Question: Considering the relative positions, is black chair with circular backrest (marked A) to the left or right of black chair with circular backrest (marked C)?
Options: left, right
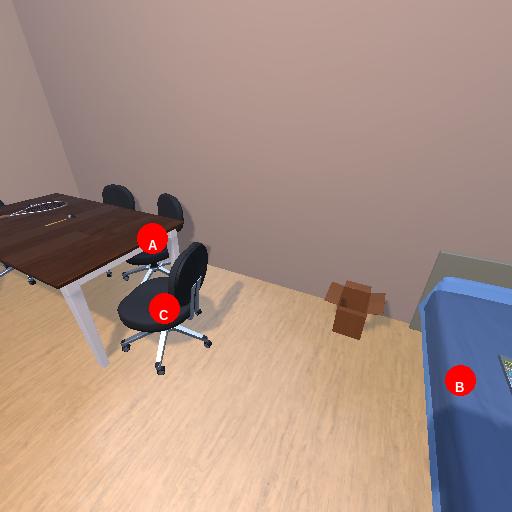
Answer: left